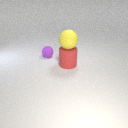
small purple rubber sphere behind large red rubber cylinder